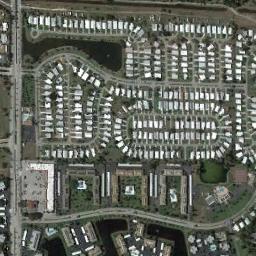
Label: mobile_home_park